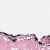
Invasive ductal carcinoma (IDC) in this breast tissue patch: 0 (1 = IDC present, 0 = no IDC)